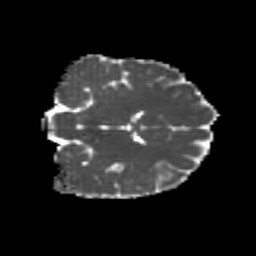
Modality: MD
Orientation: coronal
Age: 22
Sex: female
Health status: healthy
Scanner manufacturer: philips
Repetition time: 7.389 s
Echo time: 0.08599 s